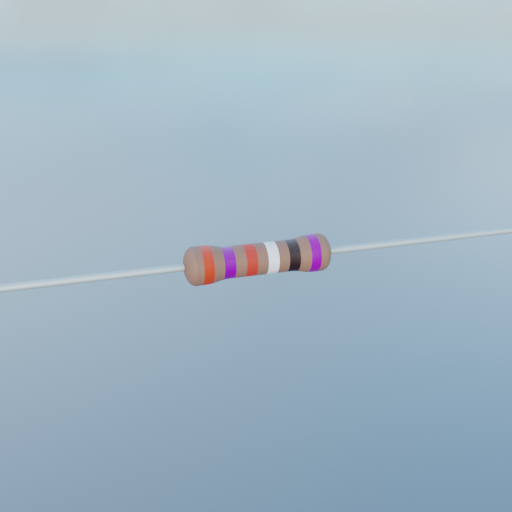
Resistor colour bands (in order): red, violet, red, white, black, violet